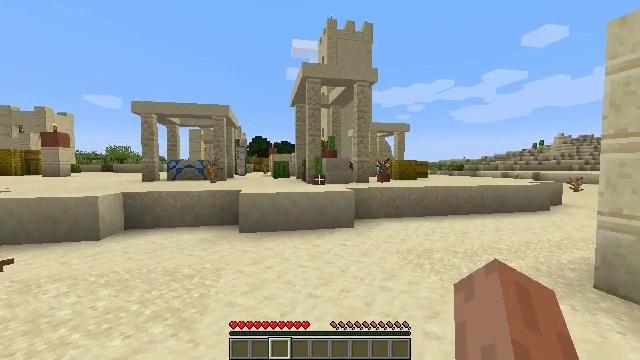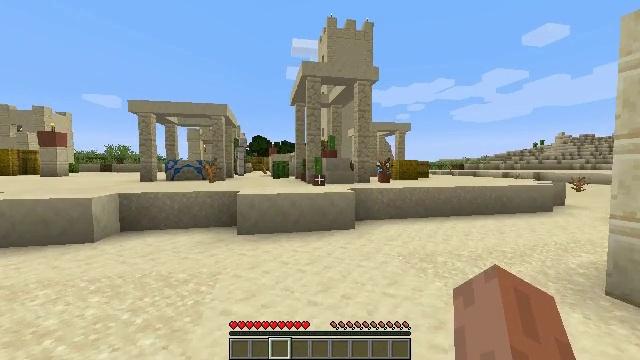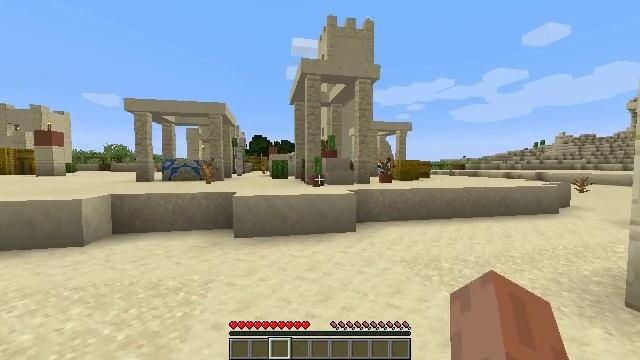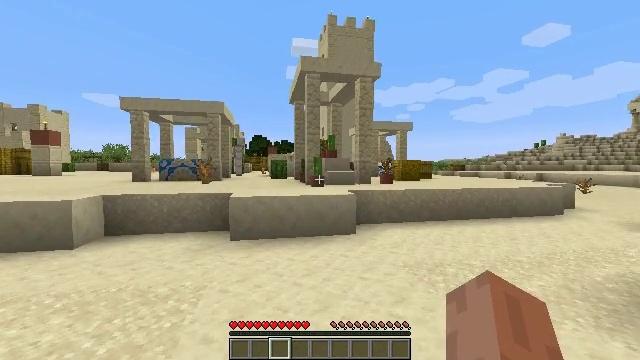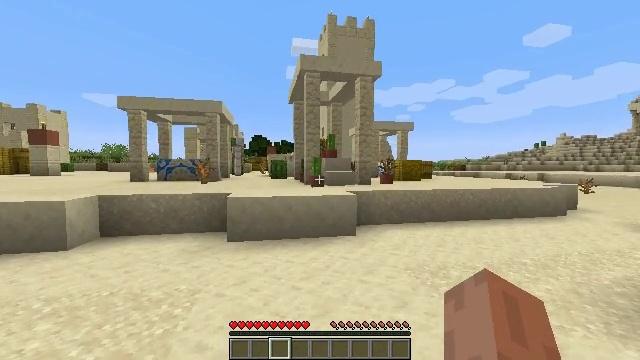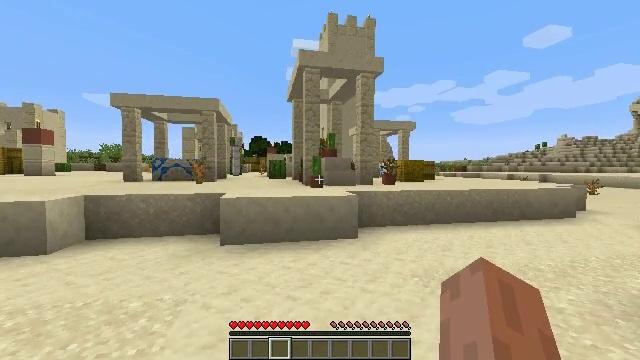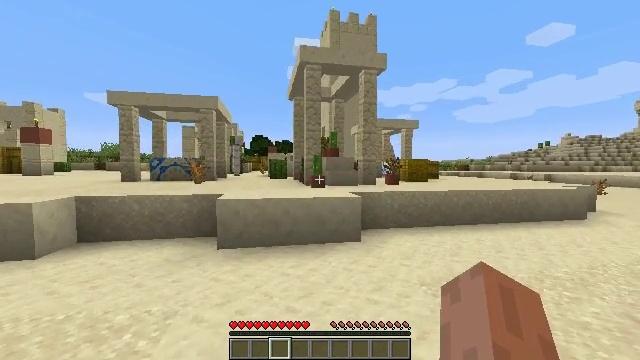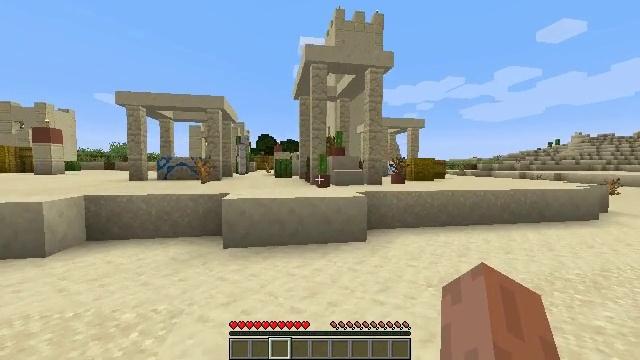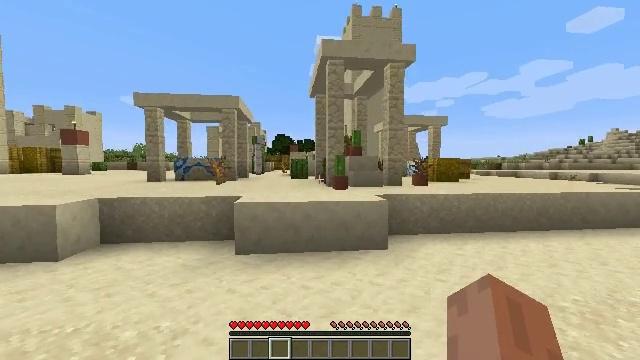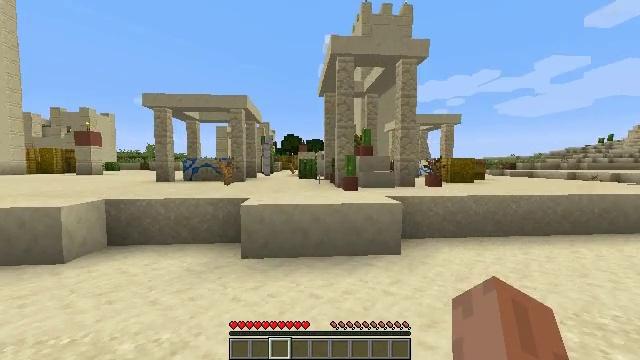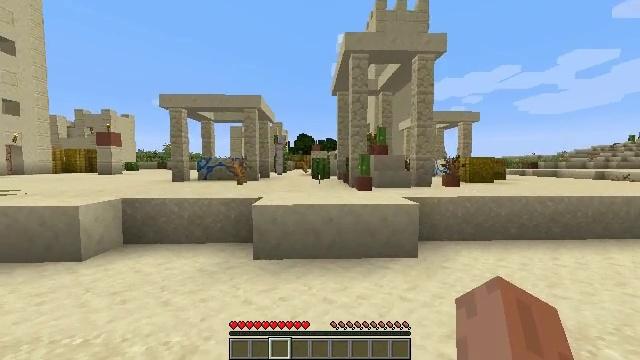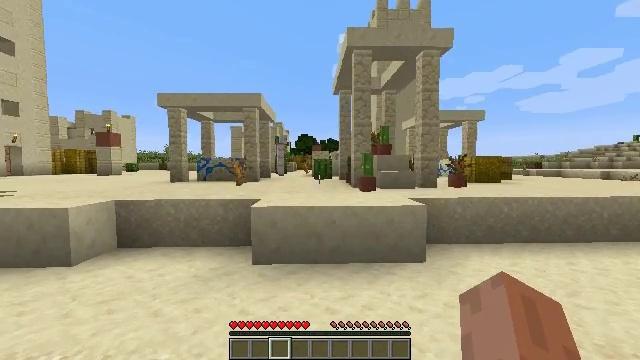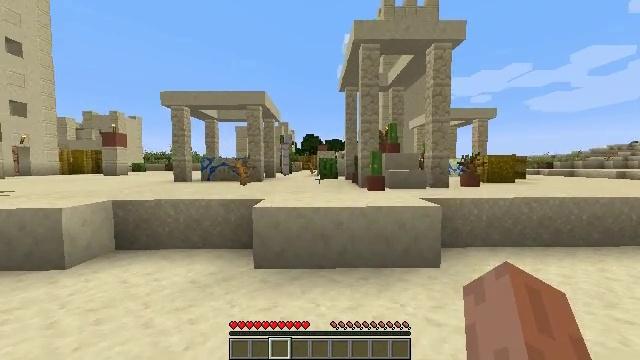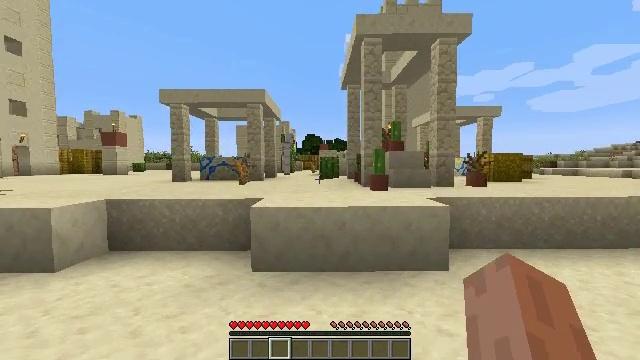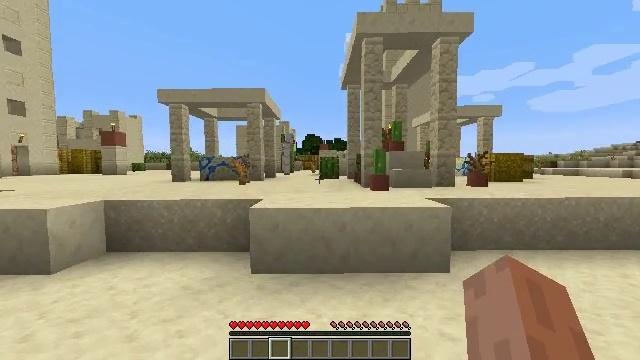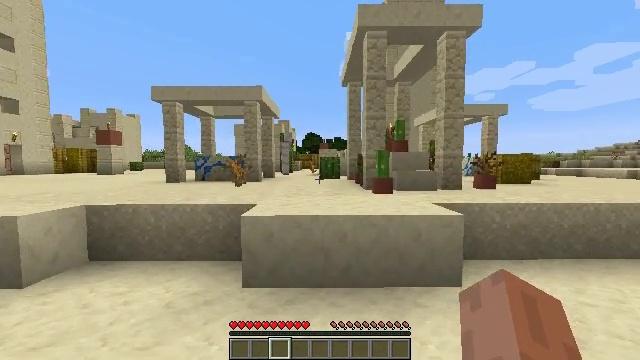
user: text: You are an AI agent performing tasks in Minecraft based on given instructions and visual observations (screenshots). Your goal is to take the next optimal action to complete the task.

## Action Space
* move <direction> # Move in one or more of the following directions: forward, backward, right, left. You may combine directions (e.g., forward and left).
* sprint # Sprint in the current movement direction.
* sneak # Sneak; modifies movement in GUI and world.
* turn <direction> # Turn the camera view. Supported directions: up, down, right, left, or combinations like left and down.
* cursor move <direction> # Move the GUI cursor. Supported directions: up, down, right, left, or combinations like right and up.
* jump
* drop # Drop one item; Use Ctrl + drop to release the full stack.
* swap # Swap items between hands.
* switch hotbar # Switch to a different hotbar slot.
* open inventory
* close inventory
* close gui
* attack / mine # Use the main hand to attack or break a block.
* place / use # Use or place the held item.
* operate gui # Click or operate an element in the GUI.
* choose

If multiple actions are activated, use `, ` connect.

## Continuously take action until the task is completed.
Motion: motion action
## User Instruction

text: Break the sea pickle cluster.
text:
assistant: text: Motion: move forward, attack / mine
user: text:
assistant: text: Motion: move forward, attack / mine
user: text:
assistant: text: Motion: move forward, attack / mine
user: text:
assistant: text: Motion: move forward, attack / mine
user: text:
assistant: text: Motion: move forward, attack / mine
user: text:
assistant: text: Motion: move forward, attack / mine
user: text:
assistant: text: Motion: move forward, turn left, attack / mine
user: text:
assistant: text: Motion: move forward, turn left, attack / mine
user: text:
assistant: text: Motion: move forward, turn left, attack / mine
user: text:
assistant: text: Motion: move forward, turn left, attack / mine
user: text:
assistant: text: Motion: move forward, attack / mine
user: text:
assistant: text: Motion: move forward, turn left, attack / mine
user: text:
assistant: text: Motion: move forward, attack / mine
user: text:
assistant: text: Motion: move forward, attack / mine
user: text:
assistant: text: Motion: move forward, attack / mine
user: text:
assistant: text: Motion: move forward, attack / mine
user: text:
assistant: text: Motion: move forward, attack / mine
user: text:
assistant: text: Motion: move forward, attack / mine
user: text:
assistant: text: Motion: move forward, attack / mine
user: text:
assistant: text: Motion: move forward, attack / mine
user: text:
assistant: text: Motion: move forward, attack / mine
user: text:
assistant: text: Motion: move forward, attack / mine
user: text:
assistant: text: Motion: move forward, attack / mine
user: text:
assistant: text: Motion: move forward, attack / mine
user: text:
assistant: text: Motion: move forward, attack / mine
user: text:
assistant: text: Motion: move forward, attack / mine, jump
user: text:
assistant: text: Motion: move forward, attack / mine, jump
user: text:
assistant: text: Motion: move forward, attack / mine, jump
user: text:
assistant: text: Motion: move forward, attack / mine, jump
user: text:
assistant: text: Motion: move forward, attack / mine, jump